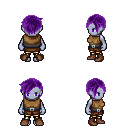
a pixel art fantasy rpg character, female body template, dark elf, purple skin, leather chest armor, gold greaves, purple pixie cut hairstyle, brown shoes, four views (front, back, left, right), 2x2 character sprite sheet, small pixel art, hard edges, no anti-aliasing